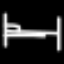
Label: bed